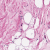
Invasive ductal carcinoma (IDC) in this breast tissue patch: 0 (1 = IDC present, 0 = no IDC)